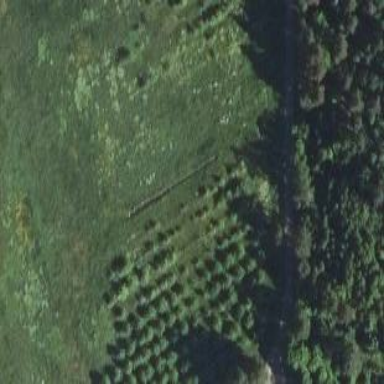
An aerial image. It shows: Orchard.